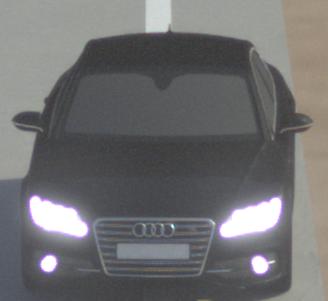
Make: Audi
Model: S7 Sportback cod
Detailed model: S7 (4G) Sportback
Model produced from: 2012/06
Model produced until: 2014/05
Doors: 5
Color: black
Road condition: dry road
Daytime: morning or afternoon
Contrast: high contrast